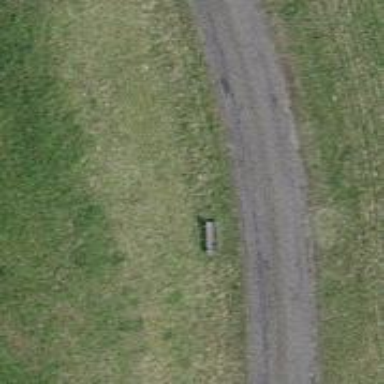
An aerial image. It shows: Bench.